Question: I need to convolute the next curve with a Gaussian function of specific parameters centered at 3934.8A.

The problem I see is that my curve is a discrete array and the Gaussian would be a well define continuos function. How can I make this work?
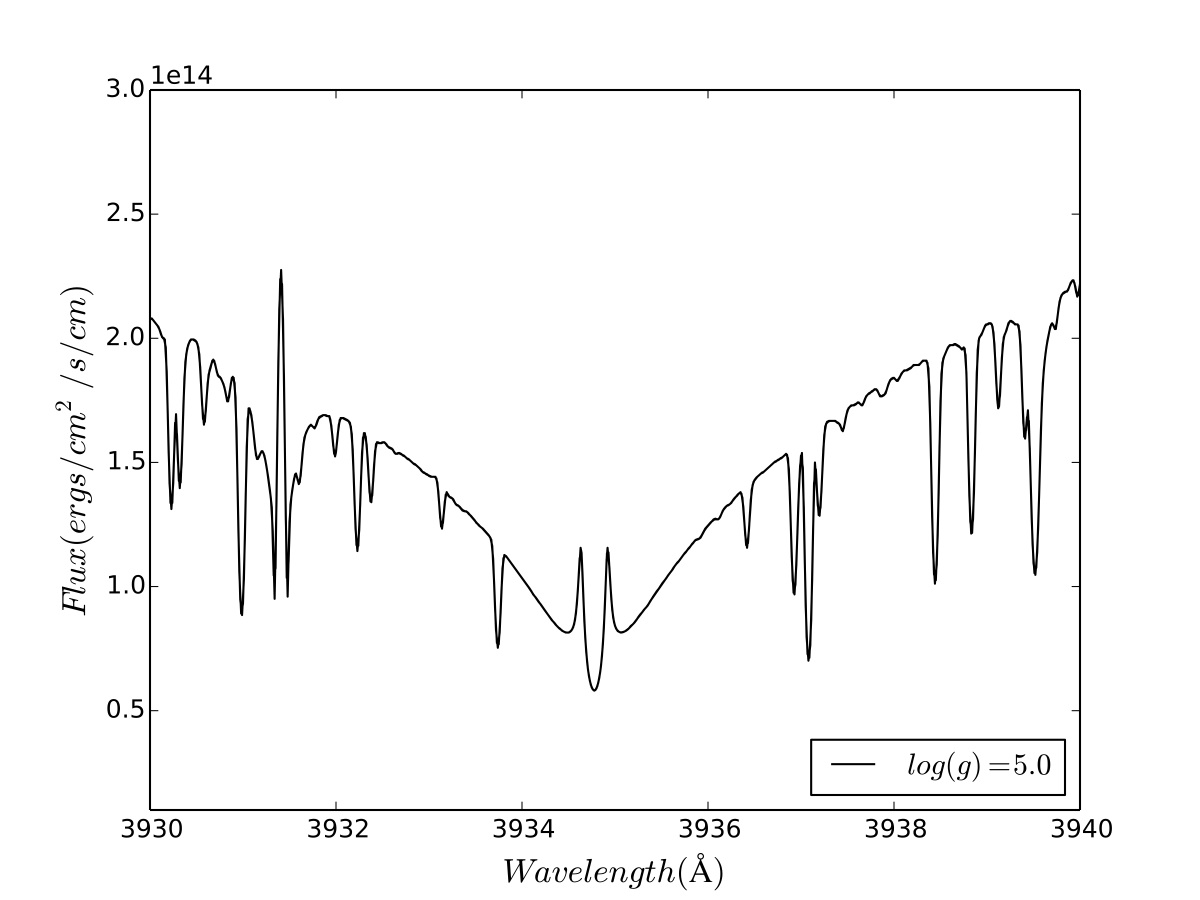
Answer: To do this, you need to , then just convolve.
Specifically, say your original curve has 'N' points that are uniformly spaced along the x-axis (where 'N' will generally be somewhere between 50 and 10,000 or so). Then the point spacing along the x-axis will be '(physical range)/(digital range) = (3940-3930)/N', and the code would look like this:
'''
dx = float(3940-3930)/N
gx = np.arange(-3*sigma, 3*sigma, dx)
gaussian = np.exp(-(x/sigma)**2/2)
result = np.convolve(original_curve, gaussian, mode="full")
'''
Here this is a zero-centered gaussian and does not include the offset you refer to (which to me would just add confusion, since the convolution by its nature is a translating operation, so starting with something already translated is confusing).
I highly recommend keeping everything in real, physical units, as I did above. Then it's clear, for example, what the width of the gaussian is, etc.